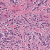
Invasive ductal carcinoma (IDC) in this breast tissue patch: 1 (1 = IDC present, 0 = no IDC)